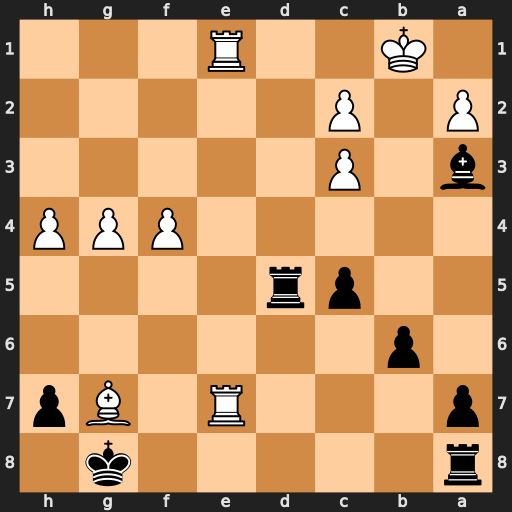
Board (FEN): r5k1/p3R1Bp/1p6/2pr4/5PPP/b1P5/P1P5/1K2R3
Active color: b
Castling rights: -
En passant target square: -
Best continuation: Rad8 Bd4 cxd4